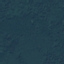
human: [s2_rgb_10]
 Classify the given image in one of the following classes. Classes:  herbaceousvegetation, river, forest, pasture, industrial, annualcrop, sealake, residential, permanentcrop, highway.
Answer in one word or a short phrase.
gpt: Forest